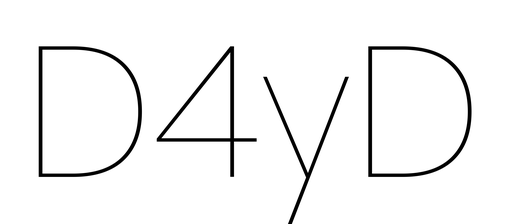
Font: Poppins-Thin